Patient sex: M
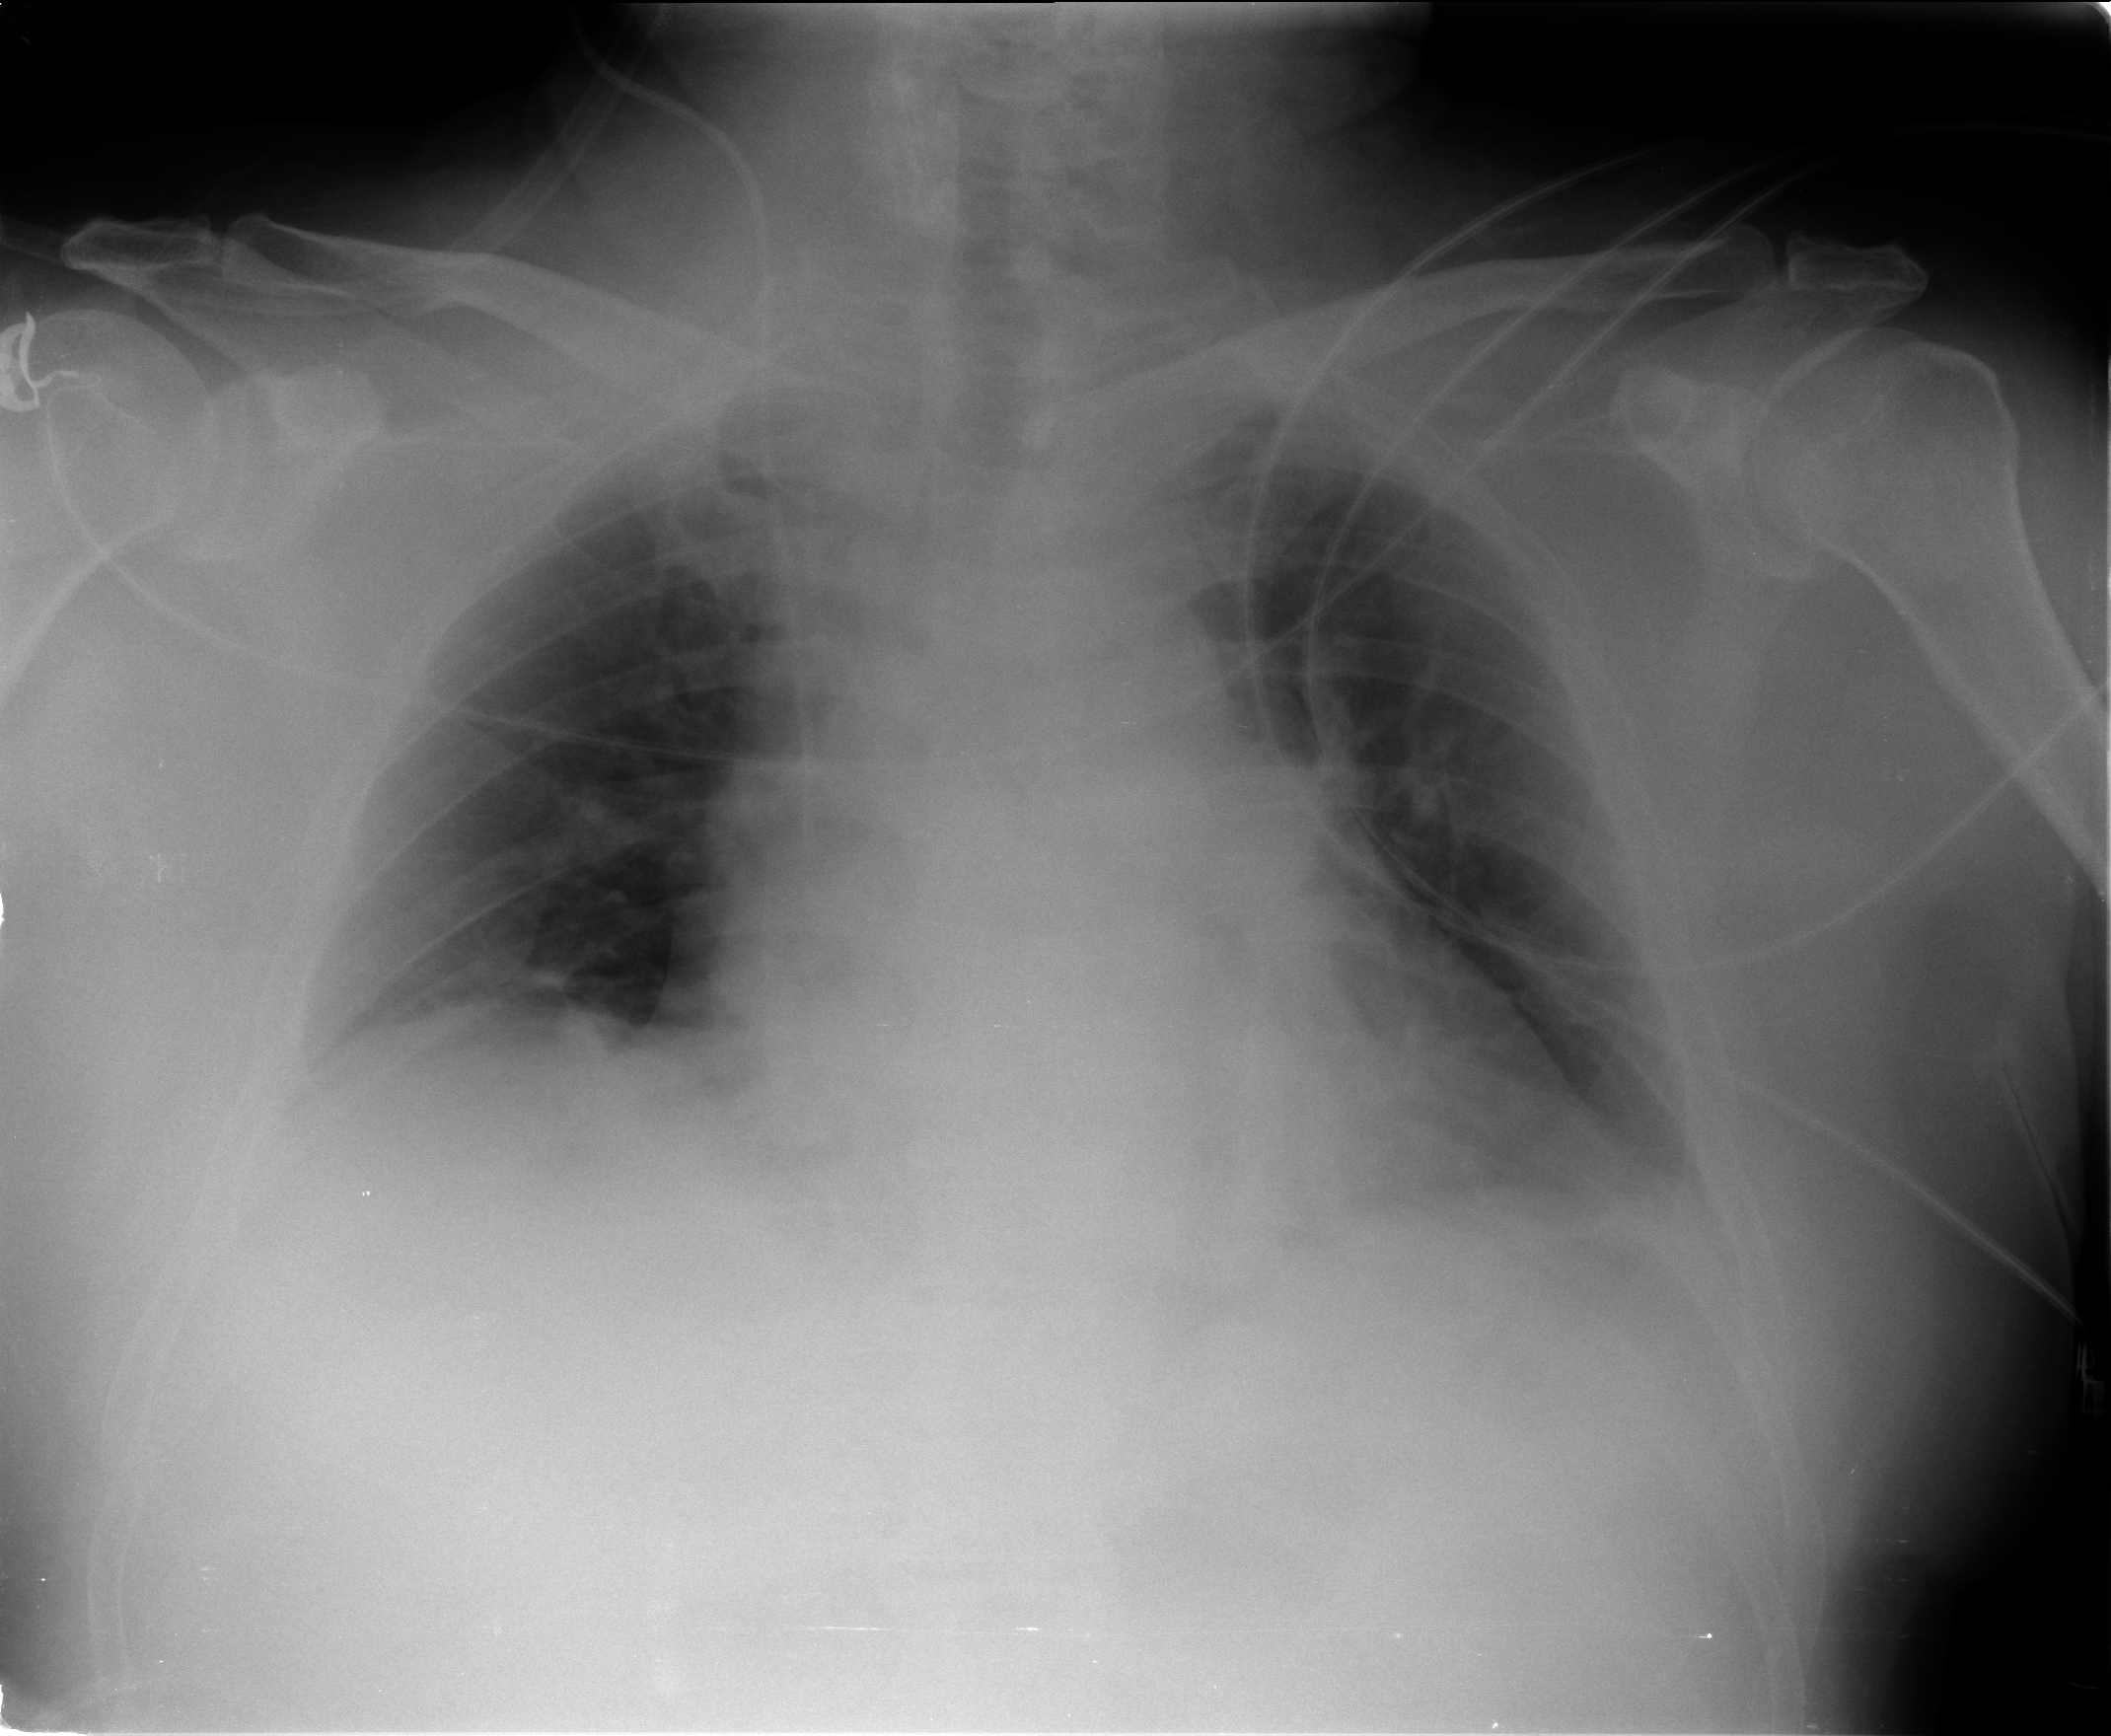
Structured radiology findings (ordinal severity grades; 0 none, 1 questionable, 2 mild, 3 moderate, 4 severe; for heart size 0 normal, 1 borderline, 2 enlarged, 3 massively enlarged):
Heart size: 1
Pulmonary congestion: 0
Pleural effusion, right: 1
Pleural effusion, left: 1
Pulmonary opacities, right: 0
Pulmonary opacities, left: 0
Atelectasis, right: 1
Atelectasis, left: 1